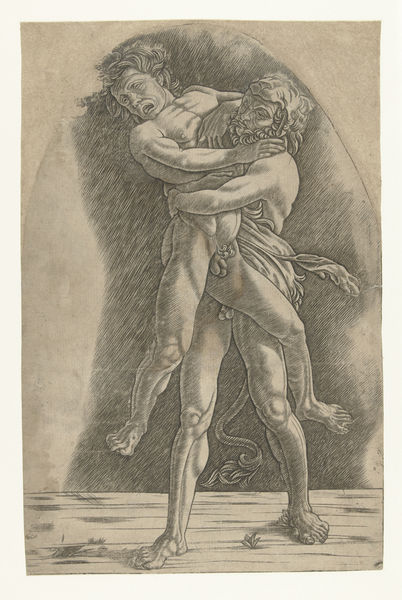
Titel: Hercules worstelt met Antaeus
Künstler: Andrea Mantegna
Standort: Amsterdam
Institution: Rijksmuseum
Schlagwörter: fight, men, hair, nose, print, two, angel, fighting, greek, man, mythology, naked, nude, nudity, satyr, struggle, boy, feet, grass, light, drawing, shadow, etching, illustration, sketch, tail, battle, beard, cock, devil, myth, pair, youth, lift, arms, rome, engraving, pencil, balls, legs, bare, god, chest, carrying, choke, wrestle, bodies, penis, fighters, knee, fear, muscles, pain, dick, david, tired, knees, bearded, wrestling, emotion, abdomen, toes, genitals, agony, lifting, scream, expressive, hugging, afraid, rage, israel, jacob, abraham, grimace, scrotum, striding, calves, struggling, squeeze